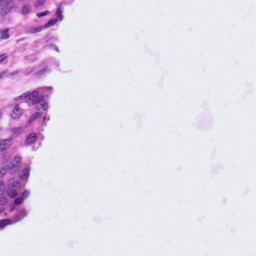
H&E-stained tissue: Ovarian